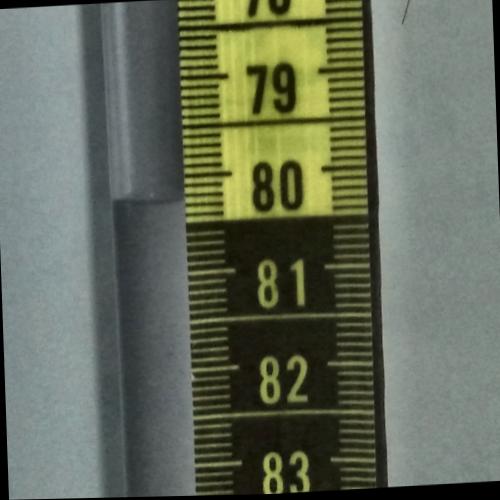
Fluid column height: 80.2 cm